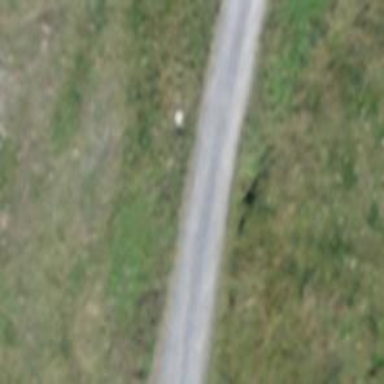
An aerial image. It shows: Gravel track with grade2 quality.